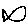
Label: fish